Field crop: maize
Growth stage: 2
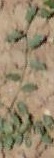
Species: convolvulus